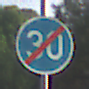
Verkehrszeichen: EndeMindestgeschwindigkeit
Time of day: SunriseSunset
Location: Outdoor (Suburban)
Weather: PartlyCloudy
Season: NotSpecified
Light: Natural